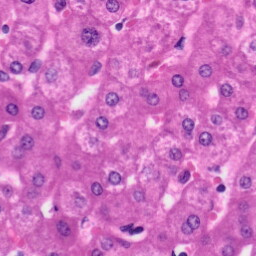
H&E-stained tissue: Liver